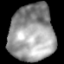
Tissue: lung
Cell type: T cells
Senescence score: 0.2344
Nuclear area (px): 2494
Mean DAPI intensity: 153.49